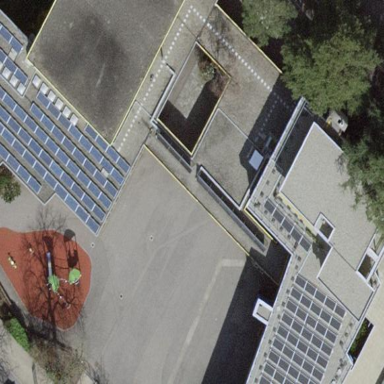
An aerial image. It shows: View of roof of building.